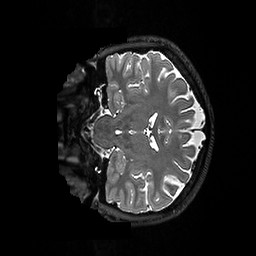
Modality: T2w
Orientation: coronal
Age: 22
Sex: female
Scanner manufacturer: ge
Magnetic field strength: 3 T
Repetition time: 3.202 s
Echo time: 0.06609 s